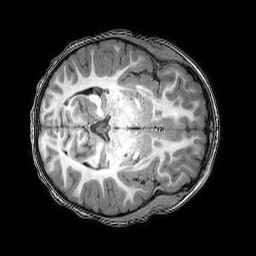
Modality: T1w
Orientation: axial
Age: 5
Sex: female
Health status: healthy